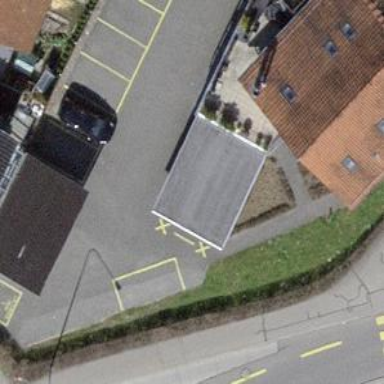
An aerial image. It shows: Carport building.